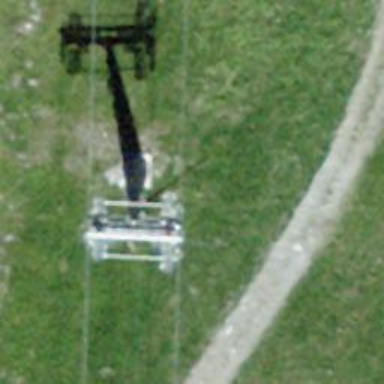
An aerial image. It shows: Chair lift.